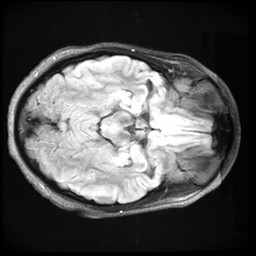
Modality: FLAIR
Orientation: axial
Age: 23
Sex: female
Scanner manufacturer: ge
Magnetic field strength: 3 T
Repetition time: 11 s
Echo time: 0.1497 s